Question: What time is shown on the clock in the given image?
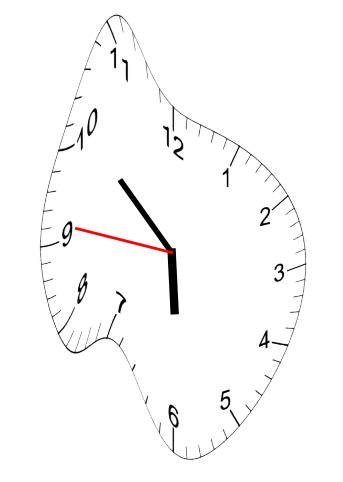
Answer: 05:51:46